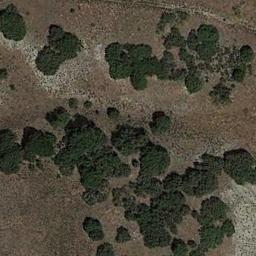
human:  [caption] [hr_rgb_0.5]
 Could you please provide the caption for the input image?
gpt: Some connected green chaparrals grow on the wasteland .

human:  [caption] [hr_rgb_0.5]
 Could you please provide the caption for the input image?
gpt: The chaparral is consist of some green bushes on the desert .

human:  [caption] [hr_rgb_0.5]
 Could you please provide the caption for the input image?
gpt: Chaparral is distributed cluster by cluster on the sand .

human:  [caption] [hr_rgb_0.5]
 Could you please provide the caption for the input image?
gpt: There is a path and scattered trees in the jungle .

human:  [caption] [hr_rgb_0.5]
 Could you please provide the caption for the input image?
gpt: The chaparral is denser below than above .